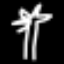
Label: palm tree